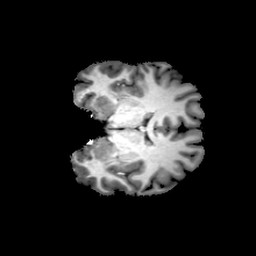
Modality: T1w
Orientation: coronal
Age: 22
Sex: male
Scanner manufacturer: philips
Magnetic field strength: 3 T
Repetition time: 0.0082 s
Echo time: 0.0037 s